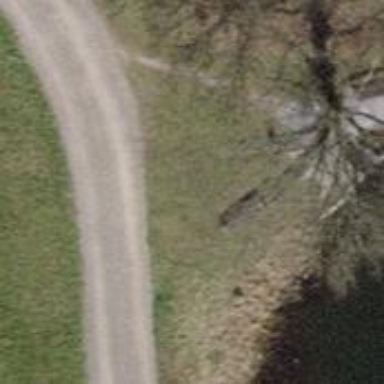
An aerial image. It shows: Brown bench.